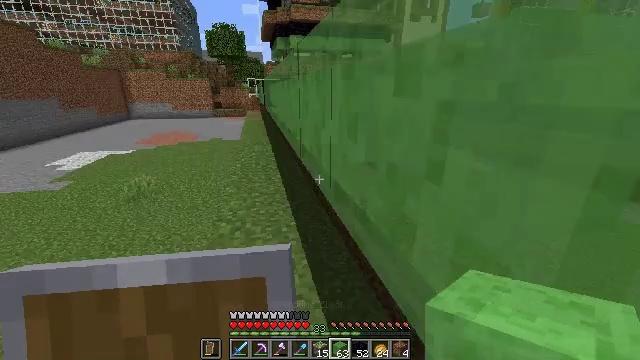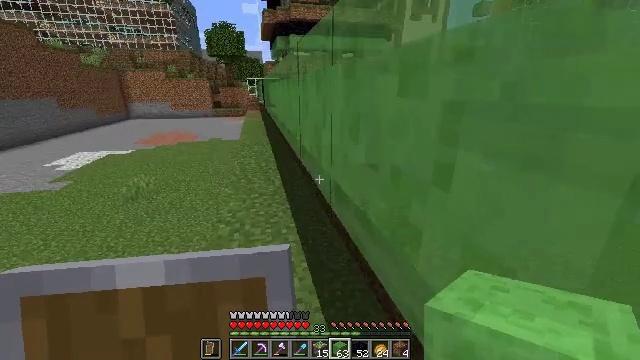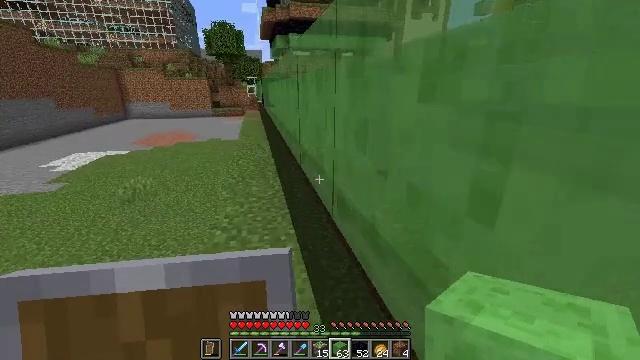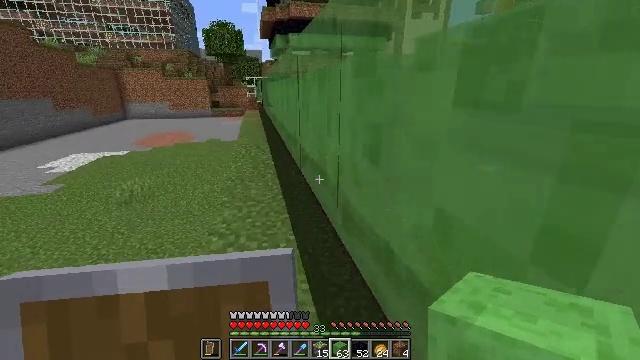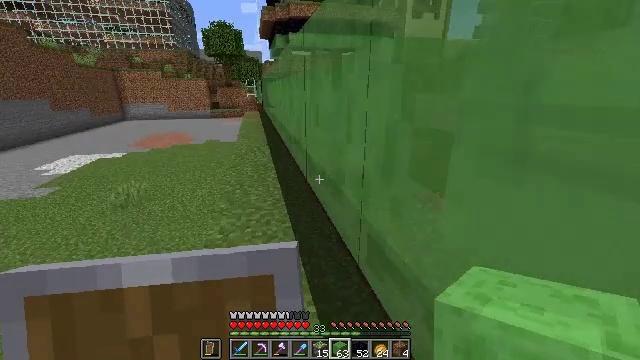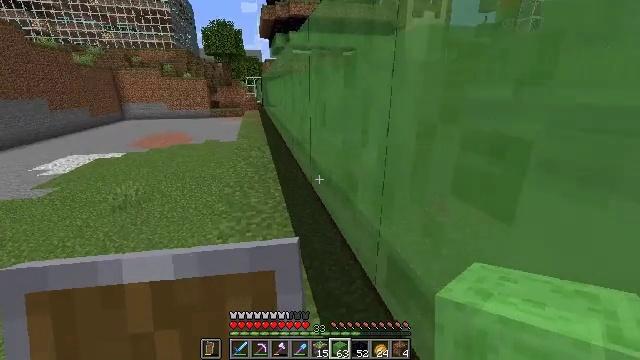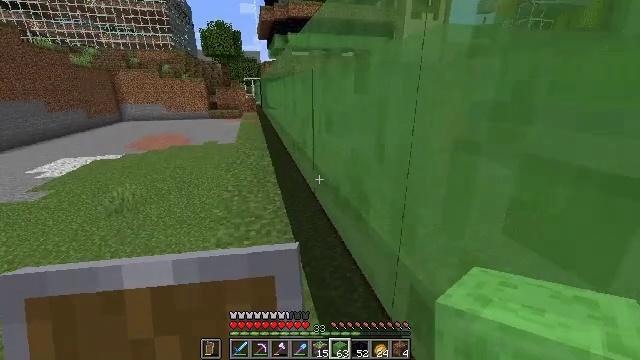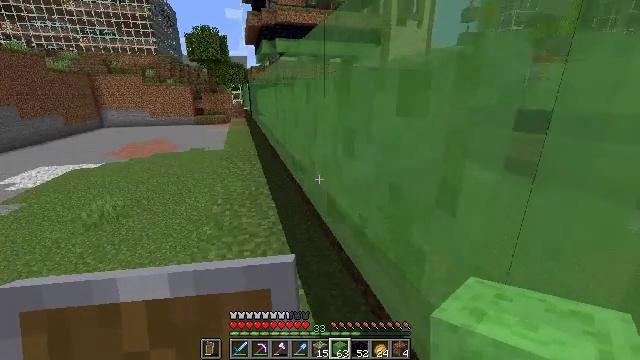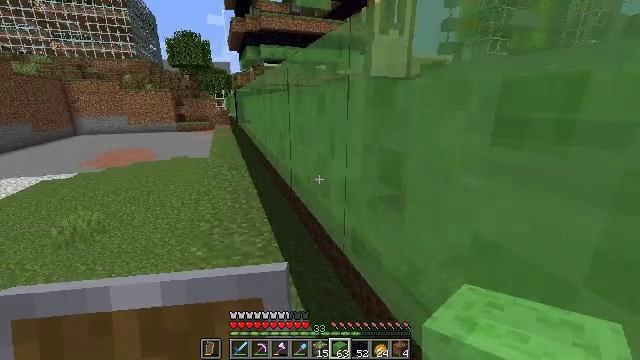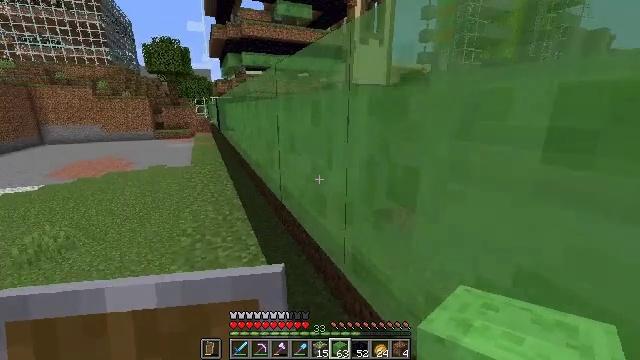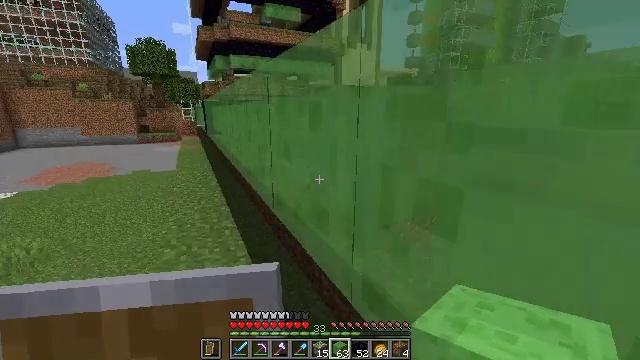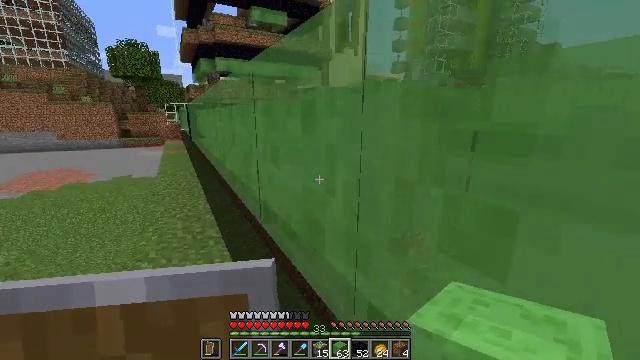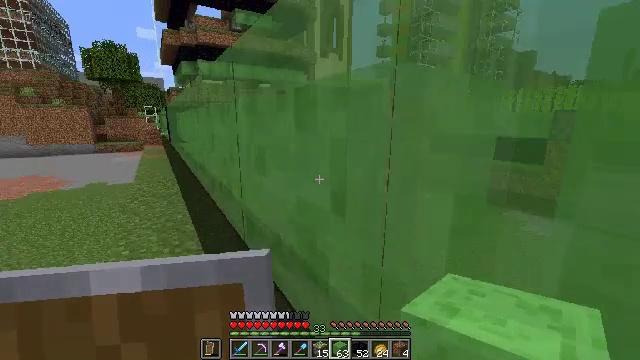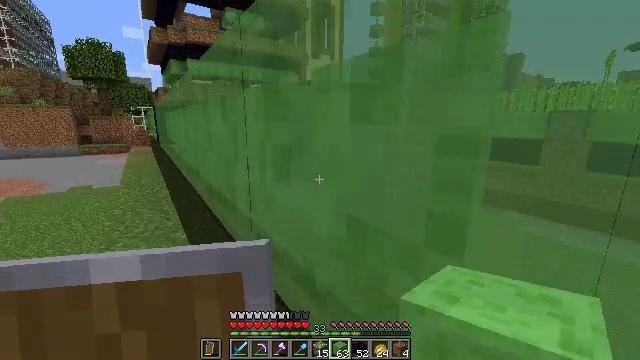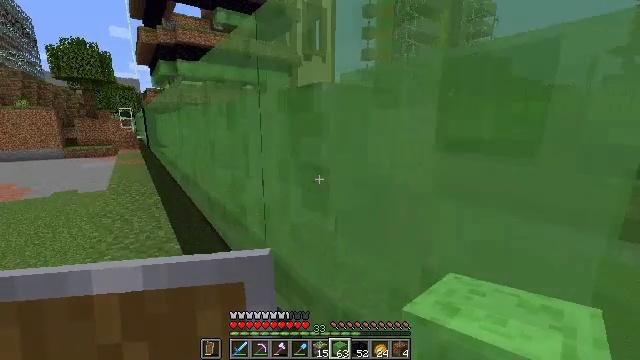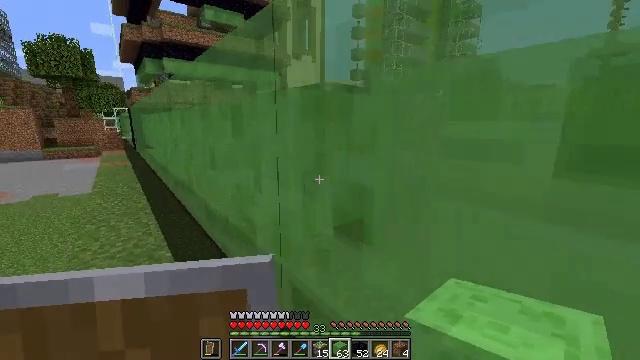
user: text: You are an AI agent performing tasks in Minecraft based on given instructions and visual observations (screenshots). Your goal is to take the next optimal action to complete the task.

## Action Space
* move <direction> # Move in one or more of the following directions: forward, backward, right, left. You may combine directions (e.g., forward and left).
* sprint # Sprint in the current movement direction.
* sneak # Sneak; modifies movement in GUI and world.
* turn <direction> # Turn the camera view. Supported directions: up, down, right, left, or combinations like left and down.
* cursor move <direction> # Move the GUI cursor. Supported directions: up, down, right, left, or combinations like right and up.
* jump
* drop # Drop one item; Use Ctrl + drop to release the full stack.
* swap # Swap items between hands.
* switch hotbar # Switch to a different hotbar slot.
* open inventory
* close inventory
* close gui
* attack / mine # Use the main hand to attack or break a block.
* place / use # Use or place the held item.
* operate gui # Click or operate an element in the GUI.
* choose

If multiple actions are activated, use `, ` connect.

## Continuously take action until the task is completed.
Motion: motion action
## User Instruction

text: Retrieve slime block by mining it.
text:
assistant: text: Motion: move forward
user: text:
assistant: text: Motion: move forward
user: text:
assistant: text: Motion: move forward
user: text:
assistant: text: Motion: move forward
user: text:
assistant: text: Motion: move forward
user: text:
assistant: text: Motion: move forward and move left
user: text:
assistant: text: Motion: move forward and move left, turn right and up
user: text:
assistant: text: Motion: move forward and move left, turn right and up
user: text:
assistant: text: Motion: move forward, turn right and up
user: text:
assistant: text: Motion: move forward, turn right
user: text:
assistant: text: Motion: move forward, turn right
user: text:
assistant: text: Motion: move forward and move left, turn right
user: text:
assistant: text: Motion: move forward and move left, turn right
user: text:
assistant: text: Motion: move forward and move left, turn right
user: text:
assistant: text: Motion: move forward and move left, turn right
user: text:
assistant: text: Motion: move forward and move left, turn right
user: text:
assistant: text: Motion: move forward and move left, turn right
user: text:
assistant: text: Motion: move forward and move left, turn right
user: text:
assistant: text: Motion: move forward and move left, turn right
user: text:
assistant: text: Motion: move forward and move left, turn right
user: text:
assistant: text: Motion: turn right
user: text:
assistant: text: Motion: turn right
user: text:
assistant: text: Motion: turn right
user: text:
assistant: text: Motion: turn right
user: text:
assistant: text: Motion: turn right
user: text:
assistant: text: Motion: no_op
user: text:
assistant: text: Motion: move right
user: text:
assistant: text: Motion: move right, turn right
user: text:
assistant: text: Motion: turn right
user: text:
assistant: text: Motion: turn right